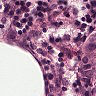
Metastatic tissue present: yes